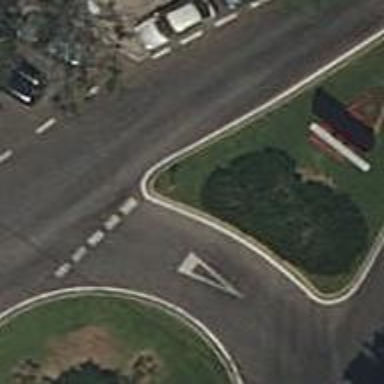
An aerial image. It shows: Residential road with roundabout.